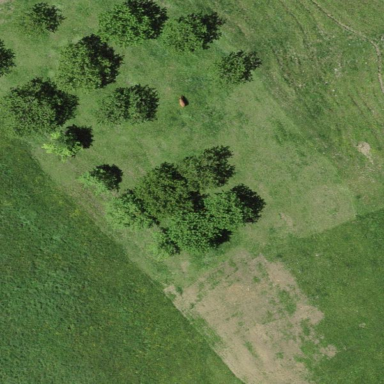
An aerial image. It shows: Orchard.